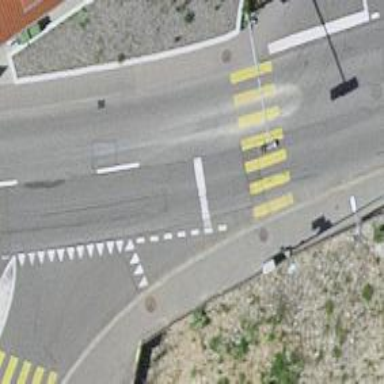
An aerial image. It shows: Road crossing with traffic signals.